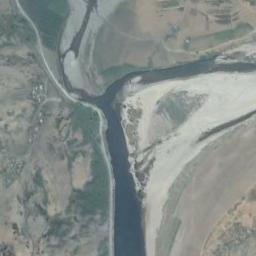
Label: river